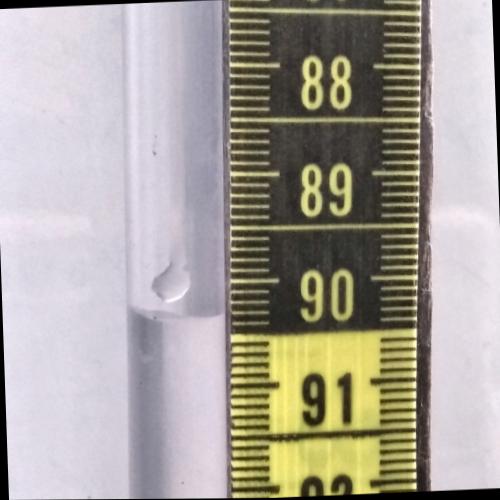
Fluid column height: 90.3 cm